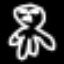
Label: pants